Question: For example, underneath the X-axis near the "Distance (ft)" label in the picture below.
I've tried adding a child Label control to the ZedGraph, and I even tried drawing on the Graphics object from the ZedGraph. Neither solution worked, though.
: It appears imgur trashed my original picture. Apologies everyone.

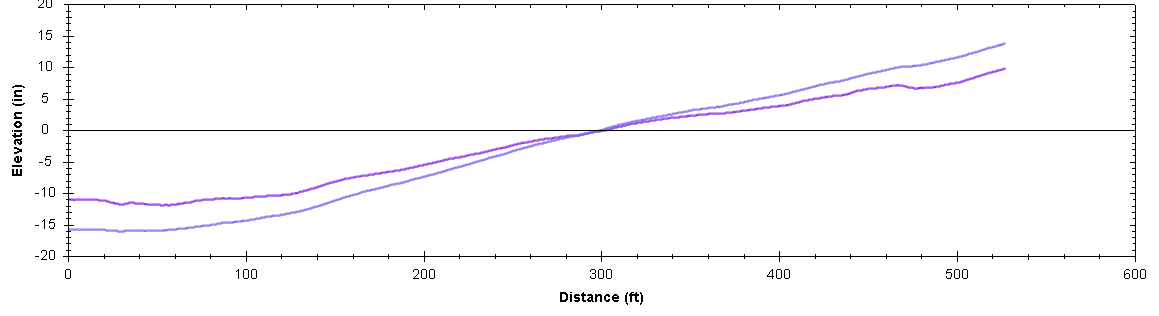
Answer: I guess TextObj would be a good solution.
Here's a simple example :
'''
private void Form1_Load(object sender, EventArgs e)
{
GraphPane pane = zedGraphControl1.GraphPane;
pane.Chart.Rect = new RectangleF(10, 10, 500, 200);
TextObj testObj = new TextObj("X Axis Additional Text", 0.6, -0.3);
pane.GraphObjList.Add(testObj);
zedGraphControl1.Refresh();
}
'''

Hope it helps....:)